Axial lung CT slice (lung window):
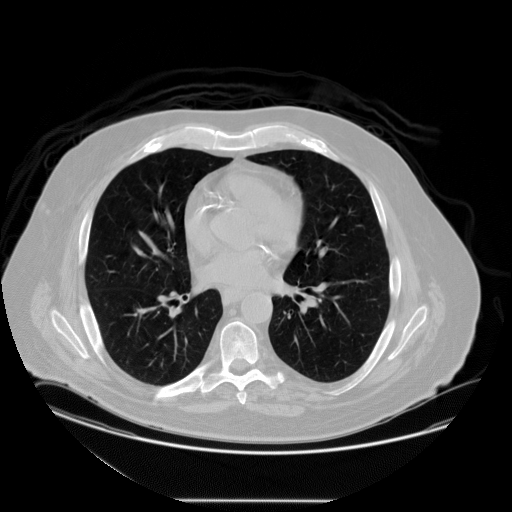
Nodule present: no